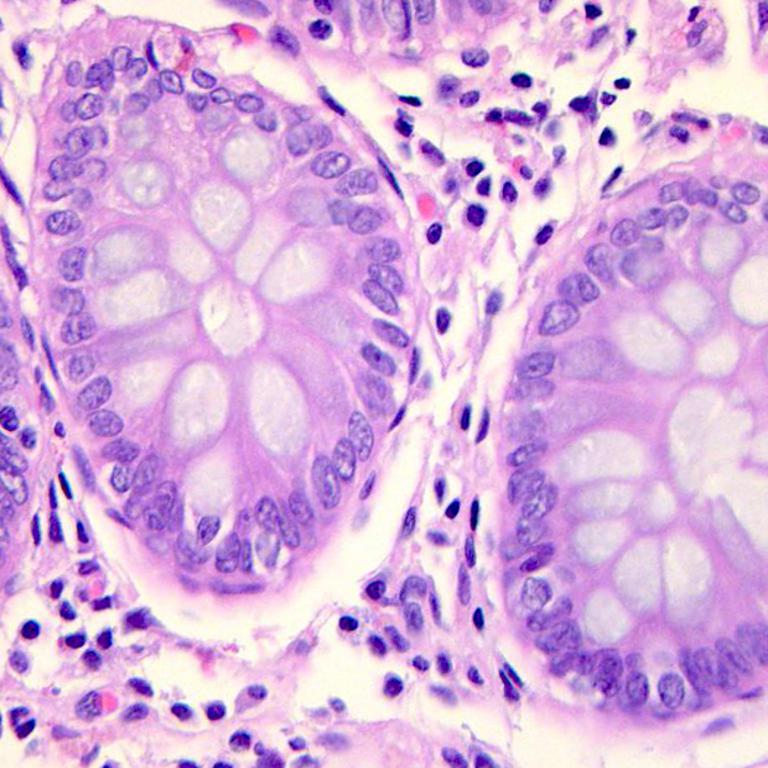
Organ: colon
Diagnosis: benign